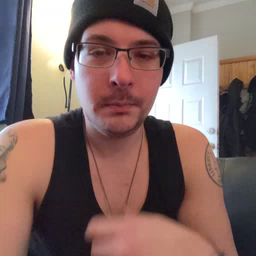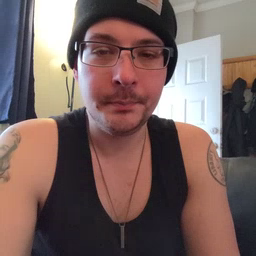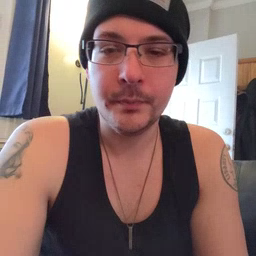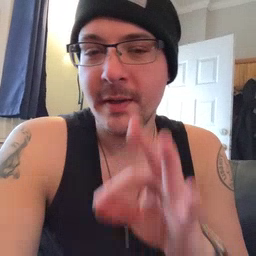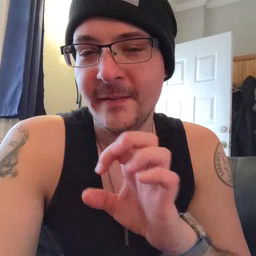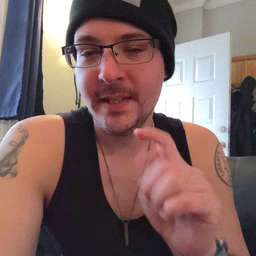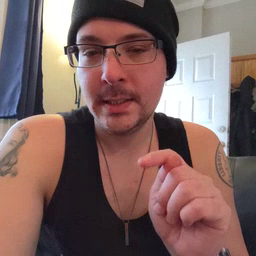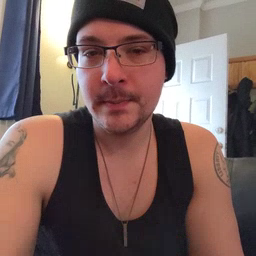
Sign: feet